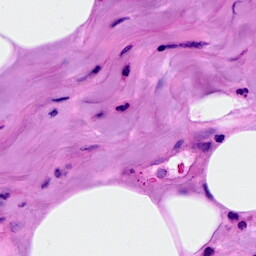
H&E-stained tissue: Breast